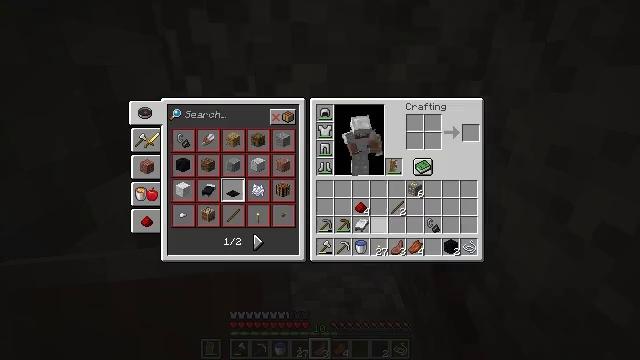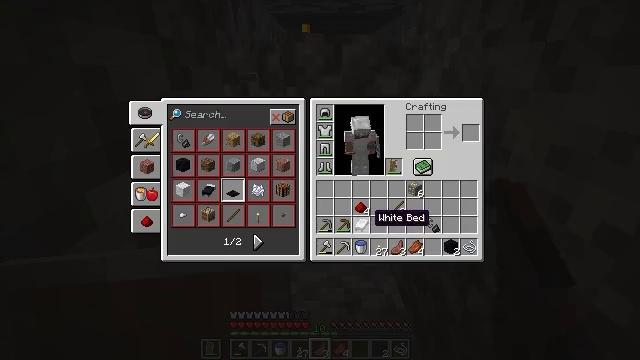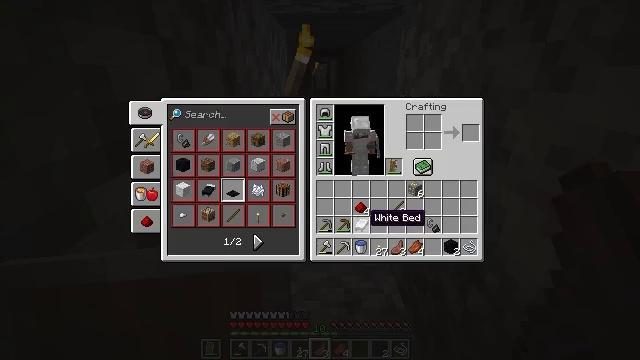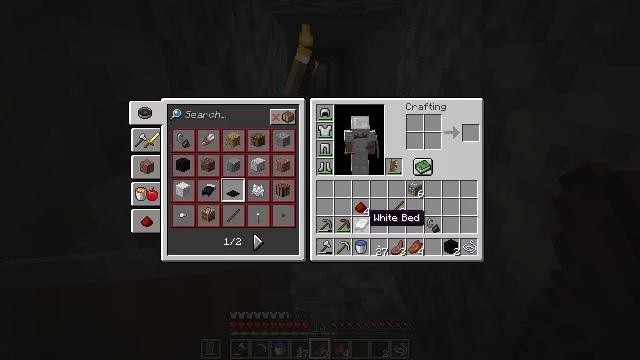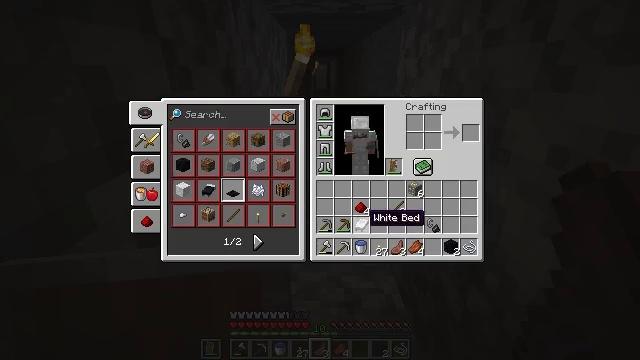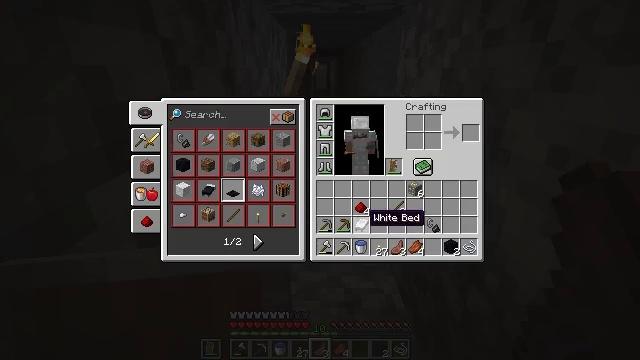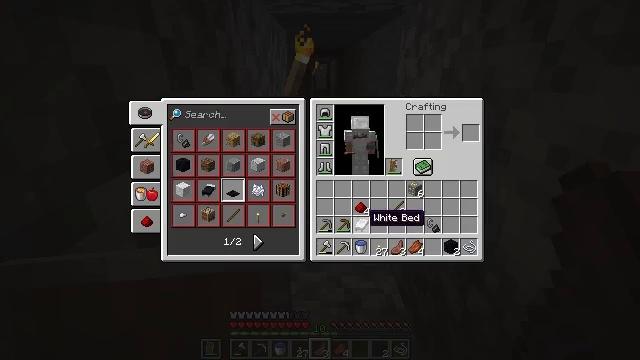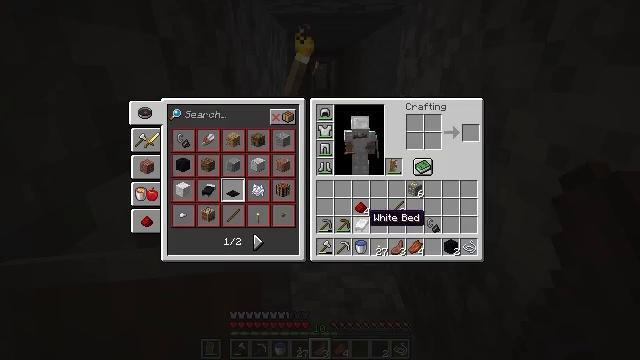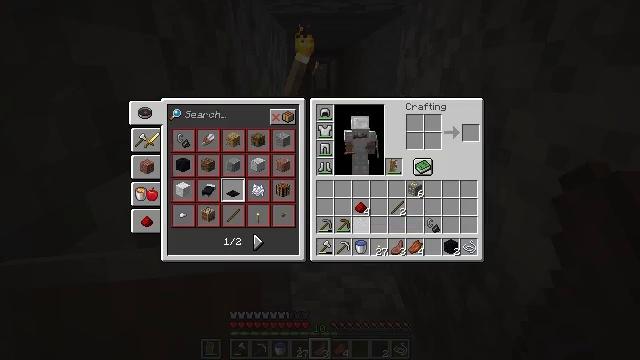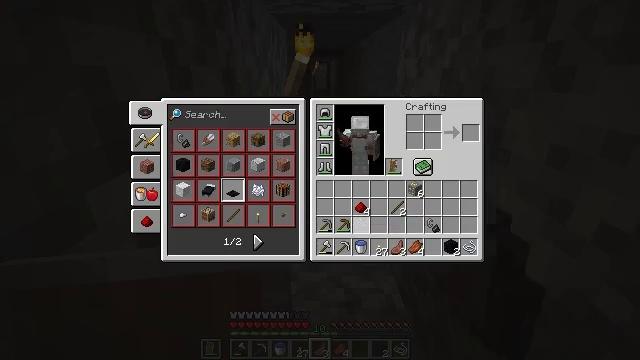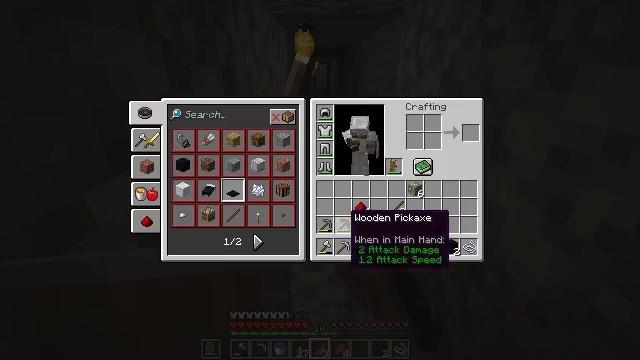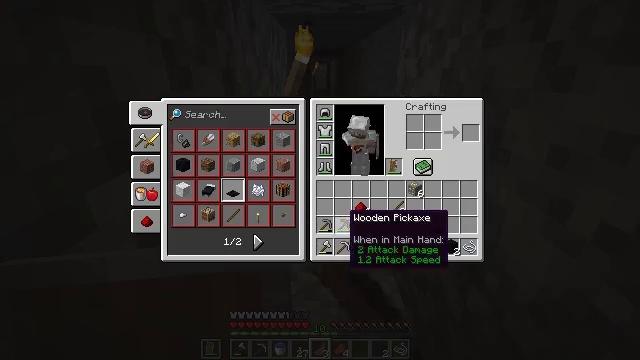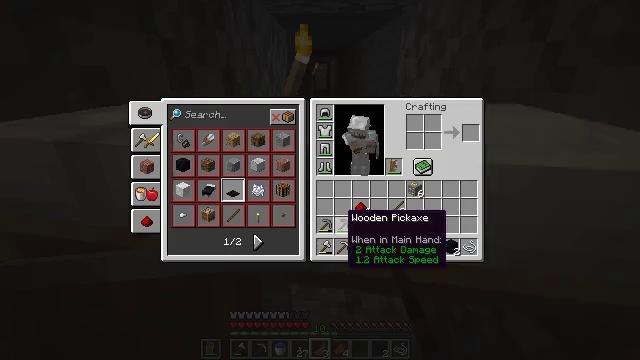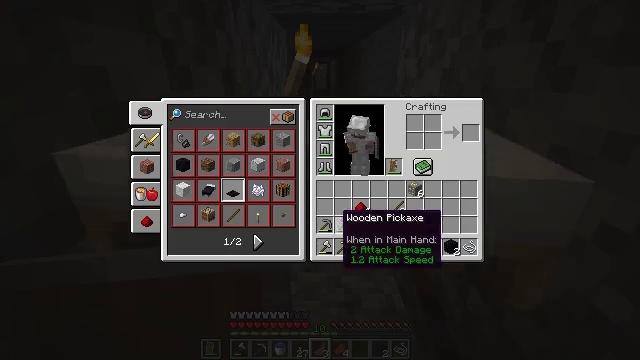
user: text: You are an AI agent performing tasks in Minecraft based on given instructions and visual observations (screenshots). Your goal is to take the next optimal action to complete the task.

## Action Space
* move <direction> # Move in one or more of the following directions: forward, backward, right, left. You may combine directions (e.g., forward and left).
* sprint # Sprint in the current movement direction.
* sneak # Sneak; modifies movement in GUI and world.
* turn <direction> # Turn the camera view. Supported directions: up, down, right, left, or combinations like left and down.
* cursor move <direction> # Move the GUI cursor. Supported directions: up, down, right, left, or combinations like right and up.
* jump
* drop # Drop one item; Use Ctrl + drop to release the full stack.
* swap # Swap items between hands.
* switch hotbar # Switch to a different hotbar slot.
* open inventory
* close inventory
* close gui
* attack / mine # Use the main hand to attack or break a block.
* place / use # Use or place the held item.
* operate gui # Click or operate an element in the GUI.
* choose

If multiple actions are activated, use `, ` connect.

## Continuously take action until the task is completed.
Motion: motion action
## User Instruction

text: Remove a white bed from the inventory.
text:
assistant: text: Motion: sprint, open gui
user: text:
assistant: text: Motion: sprint
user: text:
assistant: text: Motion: sprint
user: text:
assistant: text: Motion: sprint
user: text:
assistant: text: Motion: sprint
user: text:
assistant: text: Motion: sprint
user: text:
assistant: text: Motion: sprint
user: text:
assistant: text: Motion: sprint, drop
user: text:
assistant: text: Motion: sprint, drop
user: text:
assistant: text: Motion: sprint, cursor move left, drop
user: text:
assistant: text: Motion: sprint
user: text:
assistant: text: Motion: sprint
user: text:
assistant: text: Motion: sprint
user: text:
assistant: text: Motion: sprint, drop